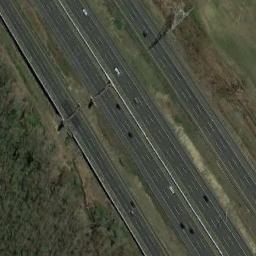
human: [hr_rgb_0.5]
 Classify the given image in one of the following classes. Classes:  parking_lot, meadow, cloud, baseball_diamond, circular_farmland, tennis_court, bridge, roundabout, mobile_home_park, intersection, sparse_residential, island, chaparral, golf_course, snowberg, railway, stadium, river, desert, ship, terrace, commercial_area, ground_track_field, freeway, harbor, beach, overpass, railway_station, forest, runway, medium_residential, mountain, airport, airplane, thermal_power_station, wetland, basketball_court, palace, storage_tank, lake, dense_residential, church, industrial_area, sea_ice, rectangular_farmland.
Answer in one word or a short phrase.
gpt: freeway